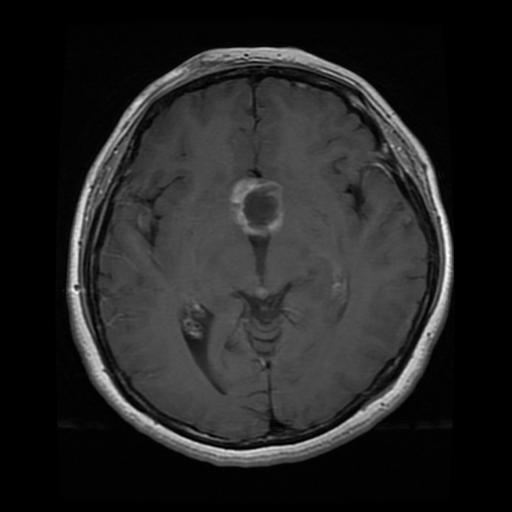
Label: pituitary